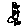
Label: bird